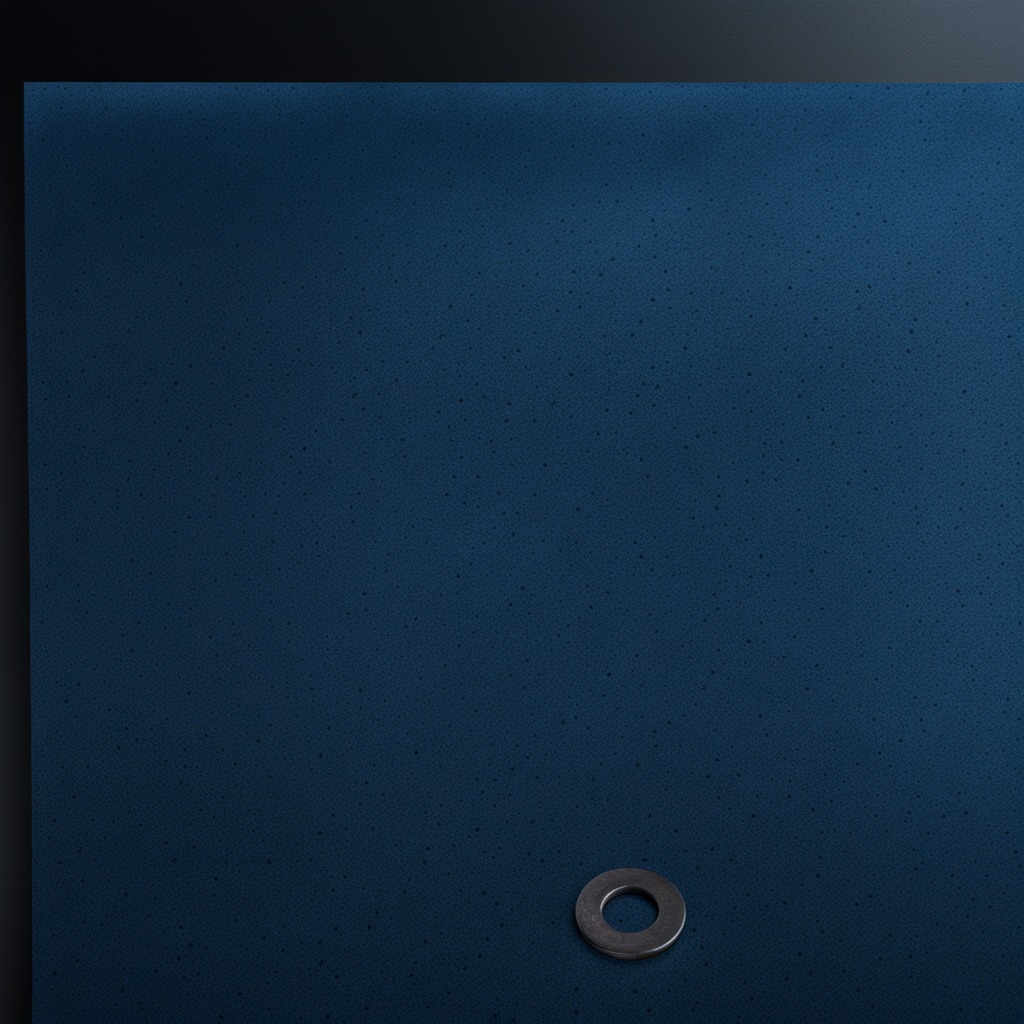
A flat metal washer is lying on the clean granite tabletop.